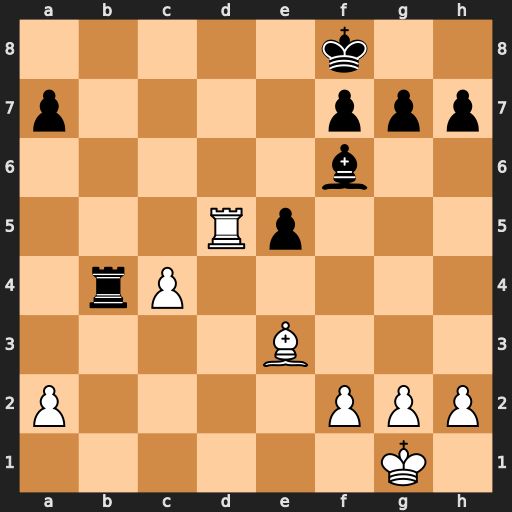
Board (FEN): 5k2/p4ppp/5b2/3Rp3/1rP5/4B3/P4PPP/6K1
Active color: w
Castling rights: -
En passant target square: -
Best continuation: Bc5+ Ke8 Bxb4